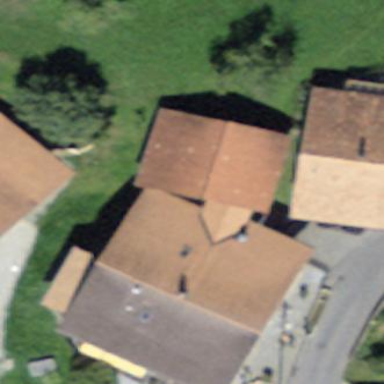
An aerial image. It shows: Farm building.